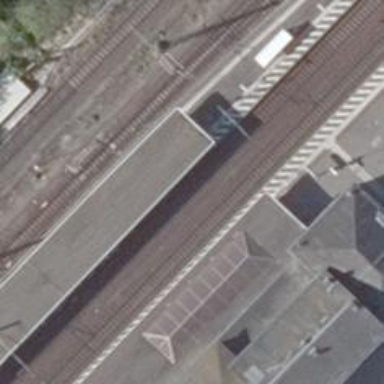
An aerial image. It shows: Milestone along the railway with catenary mast.